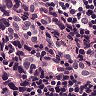
Metastatic tissue present: yes